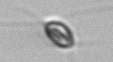
Label: Chrysochromulina